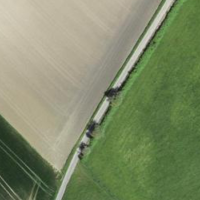
EUNIS habitat code: 52
Species observed at this site:
Lanius collurio